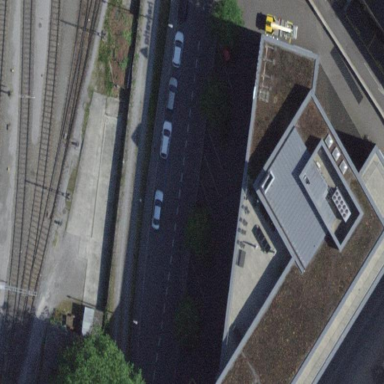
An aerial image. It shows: Office building.